Question: I'm having trouble to retrieve data from Firebase database

in this DB i need to get the field "TYPE", but dunno how to identify child component because is a random key
'''
firebase.database().ref('Sveglie/' + userId).on('value', (snapshot) => {
// console.log(snapshot)
this.setState({ ret : snapshot})
console.log(this.state.ret)
'''
With this i get the entire section.
How to fix ?
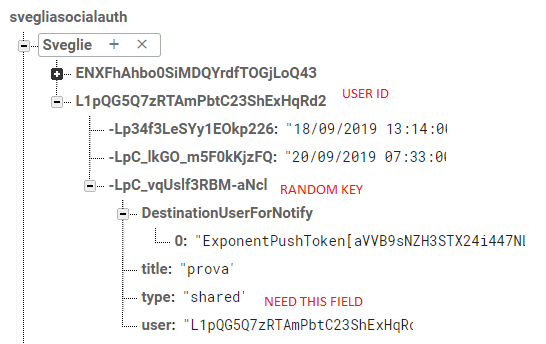
Answer: If you want to retrieve only a specific child node for a specific user, you'll need to know something that identifies the user (which you do), and something that identifies the node. From the question it isn't clear if you have the latter. If you don't, then all you can do, is process all child nodes for a user.
Something like:
'''
firebase.database().ref('Sveglie/' + userId).on('value', (snapshot) => {
let states = "";
snapshot.forEach((child) => { // loop over each child node of the user's node
if (child.hasChildren()) { // ensure we only process the child nodes with child properties
console.log(child.key); // "-Lpc_vqU...-aNcl"
console.log(child.val()); // { DestinationForUserNotify: "... ", ... }
console.log(child.val().type); // "shareD"
states = states + child.val().type + "
";
}
})
this.setState({ ret : states })
})
'''